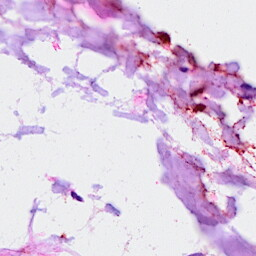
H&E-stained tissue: Breast